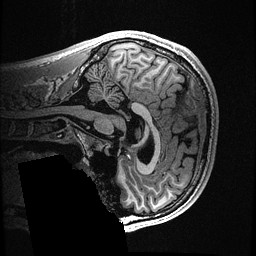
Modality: T1w
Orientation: sagittal
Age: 20
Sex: male
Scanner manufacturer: ge
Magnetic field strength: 3 T
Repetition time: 0.006952 s
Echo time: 0.00292 s